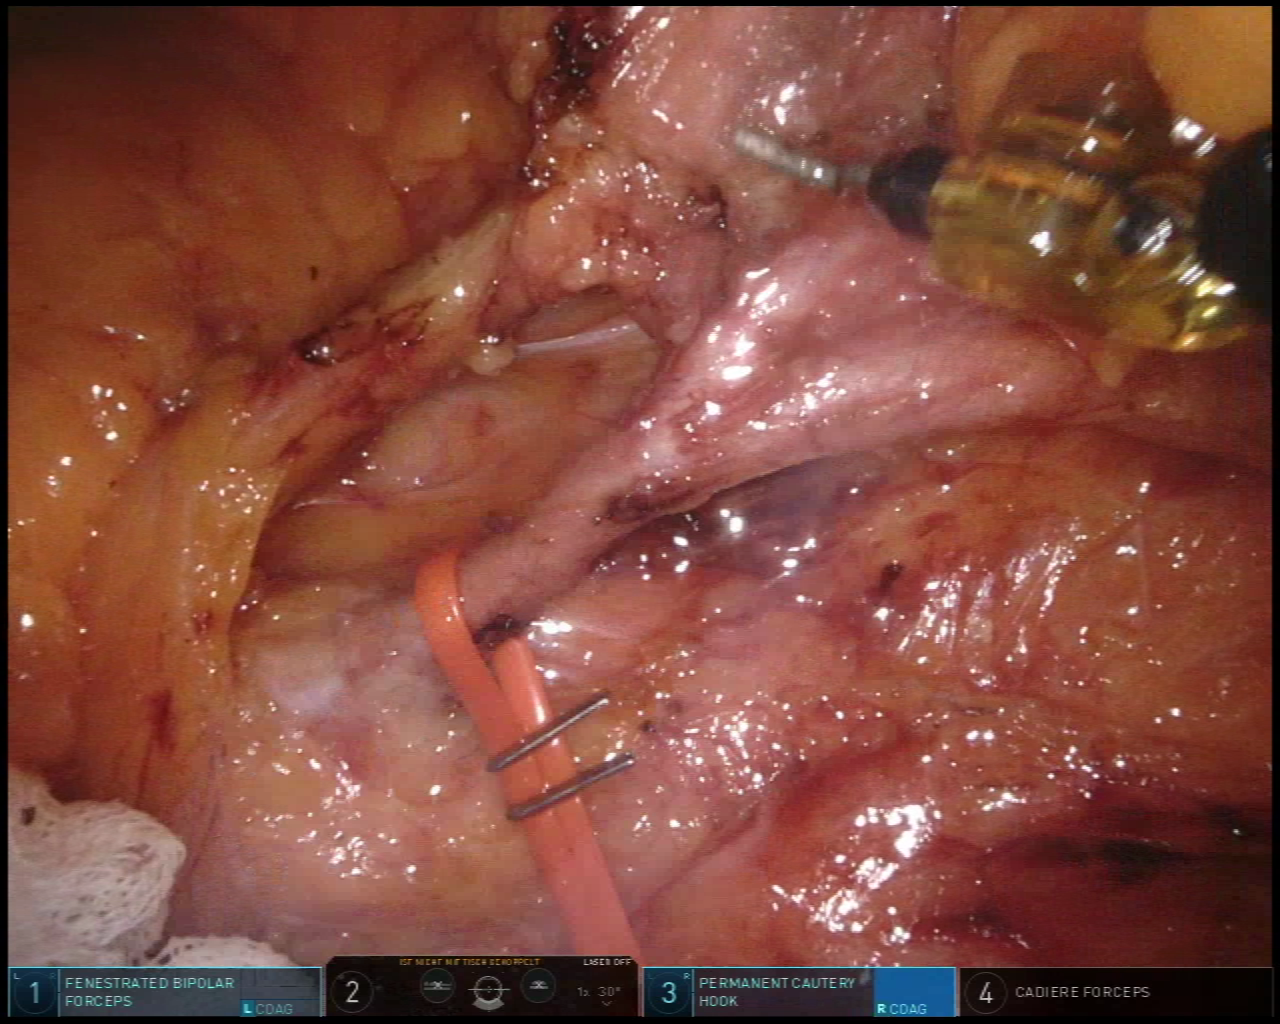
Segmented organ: inferior_mesenteric_artery
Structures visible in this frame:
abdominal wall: no
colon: no
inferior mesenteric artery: yes
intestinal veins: no
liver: no
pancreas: no
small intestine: no
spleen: no
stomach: no
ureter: no
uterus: no
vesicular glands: no